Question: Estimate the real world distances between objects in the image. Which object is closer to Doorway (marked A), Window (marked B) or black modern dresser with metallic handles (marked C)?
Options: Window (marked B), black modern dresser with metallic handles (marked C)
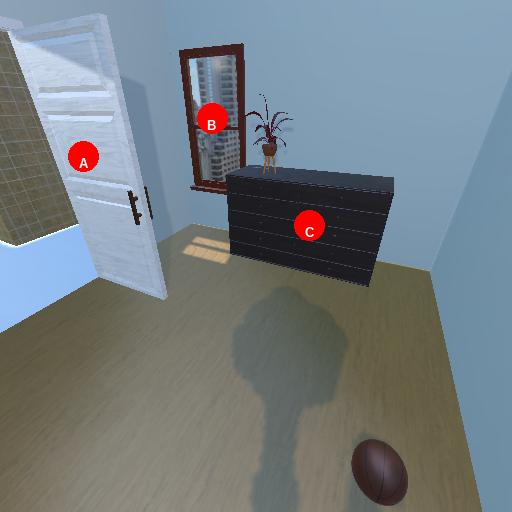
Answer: Window (marked B)